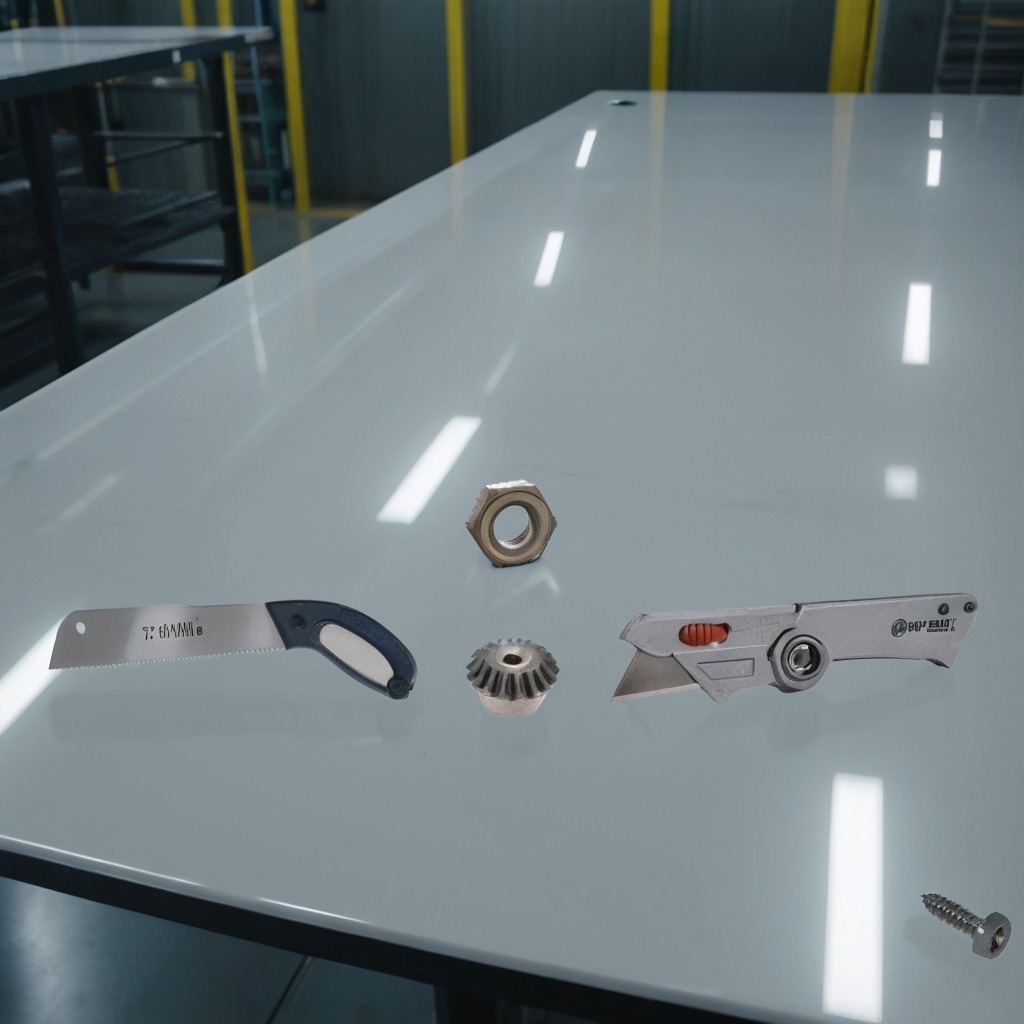
A gear with teeth, a utility knife, a machine screw, a handheld metal saw, and a metal nut are lying on the table.